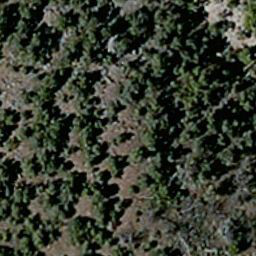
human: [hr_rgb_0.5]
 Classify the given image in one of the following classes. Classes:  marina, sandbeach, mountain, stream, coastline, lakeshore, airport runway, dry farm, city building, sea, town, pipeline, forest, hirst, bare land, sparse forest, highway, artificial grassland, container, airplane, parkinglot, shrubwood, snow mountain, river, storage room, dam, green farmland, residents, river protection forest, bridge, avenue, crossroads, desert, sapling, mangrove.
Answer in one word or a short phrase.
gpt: sparse forest